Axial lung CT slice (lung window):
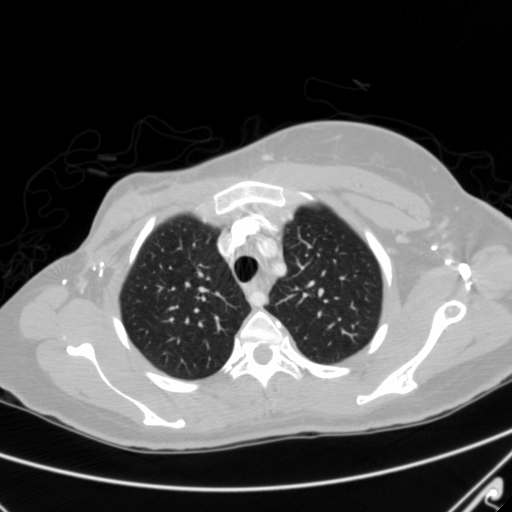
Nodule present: no